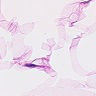
Metastatic tissue present: no